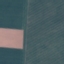
Land use / land cover: AnnualCrop